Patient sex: M
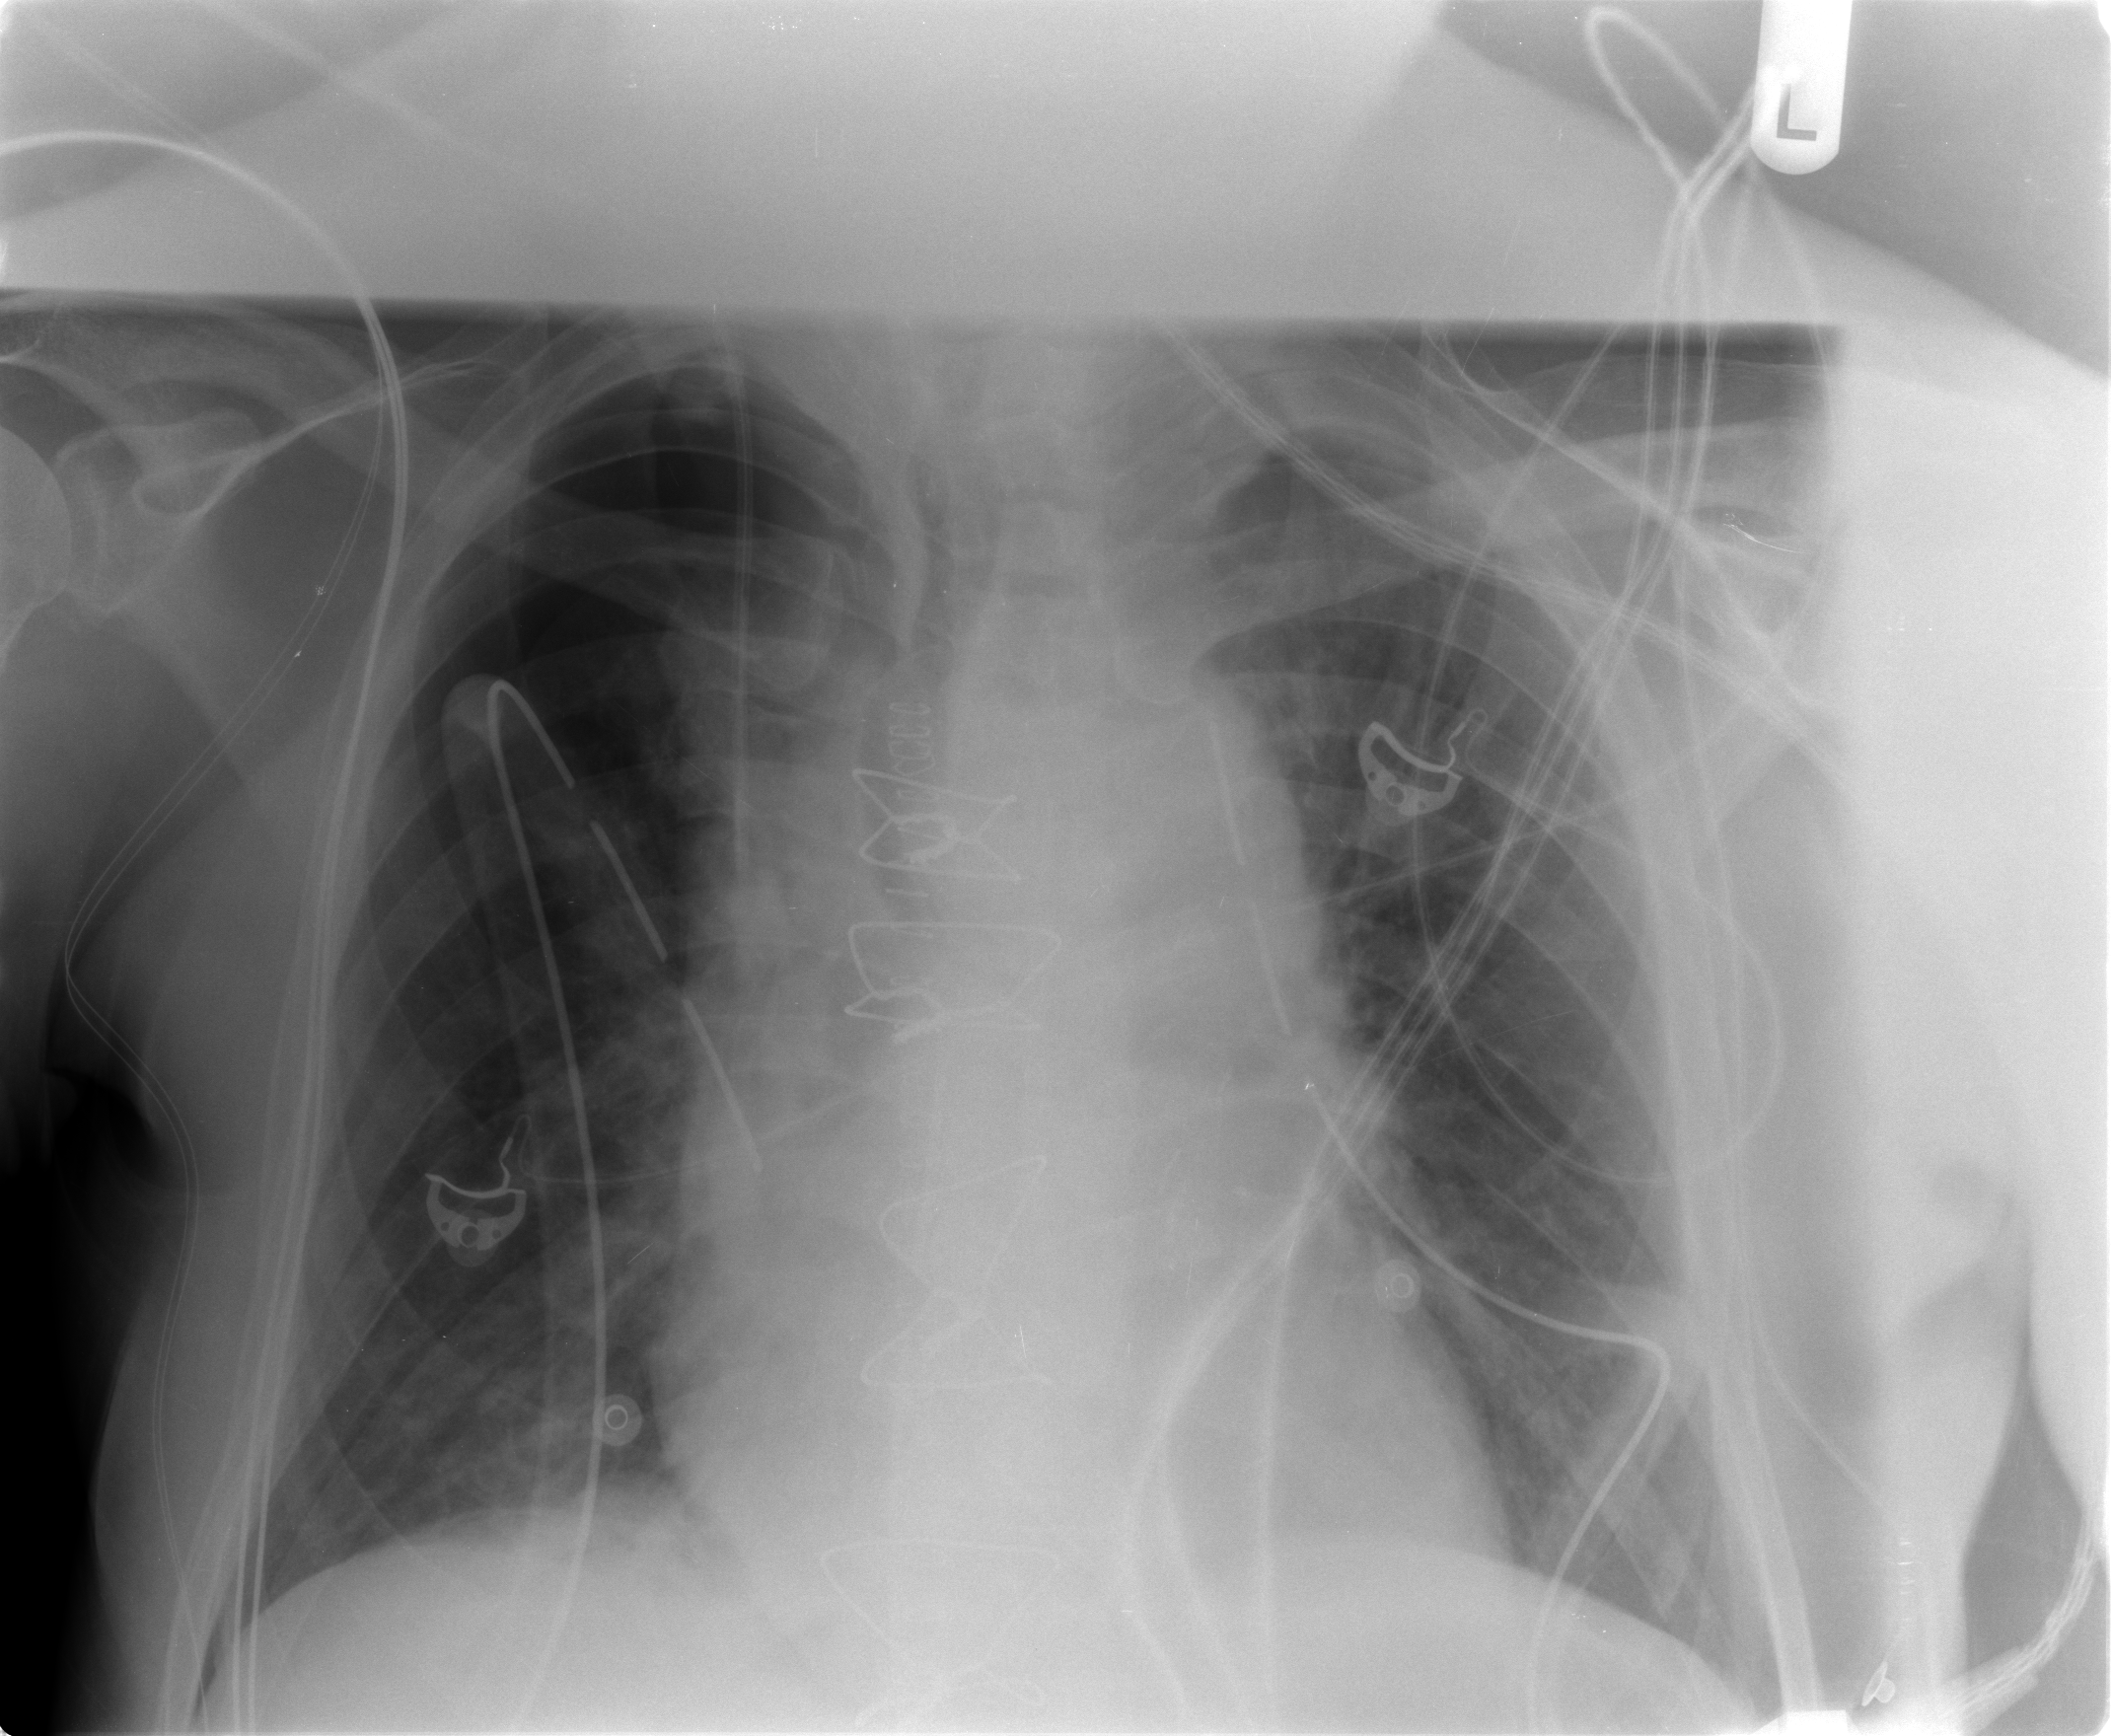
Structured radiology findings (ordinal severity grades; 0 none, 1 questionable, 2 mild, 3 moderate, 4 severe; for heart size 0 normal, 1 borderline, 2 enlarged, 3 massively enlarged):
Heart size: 1
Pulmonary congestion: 1
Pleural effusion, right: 0
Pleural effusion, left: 0
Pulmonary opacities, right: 0
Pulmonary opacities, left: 0
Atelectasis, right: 2
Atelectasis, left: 0